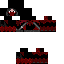
A female skeleton skin with dark skin, wearing brown helmet dressed in a red robe top and red pants, featuring a closed mouth.